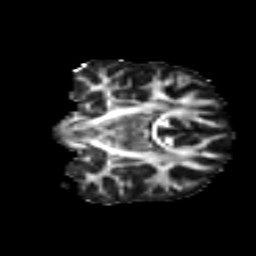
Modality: FA
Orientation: coronal
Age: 20
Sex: male
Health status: ill
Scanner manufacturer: ge
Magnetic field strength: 3 T
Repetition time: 6.752 s
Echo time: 0.079 s